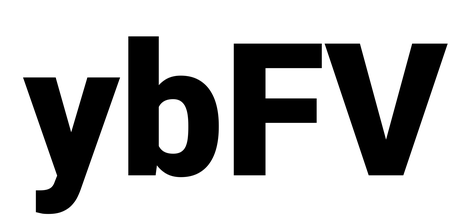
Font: Roboto_Black